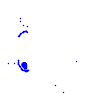
Particle: electron